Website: apple
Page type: customer-info-address
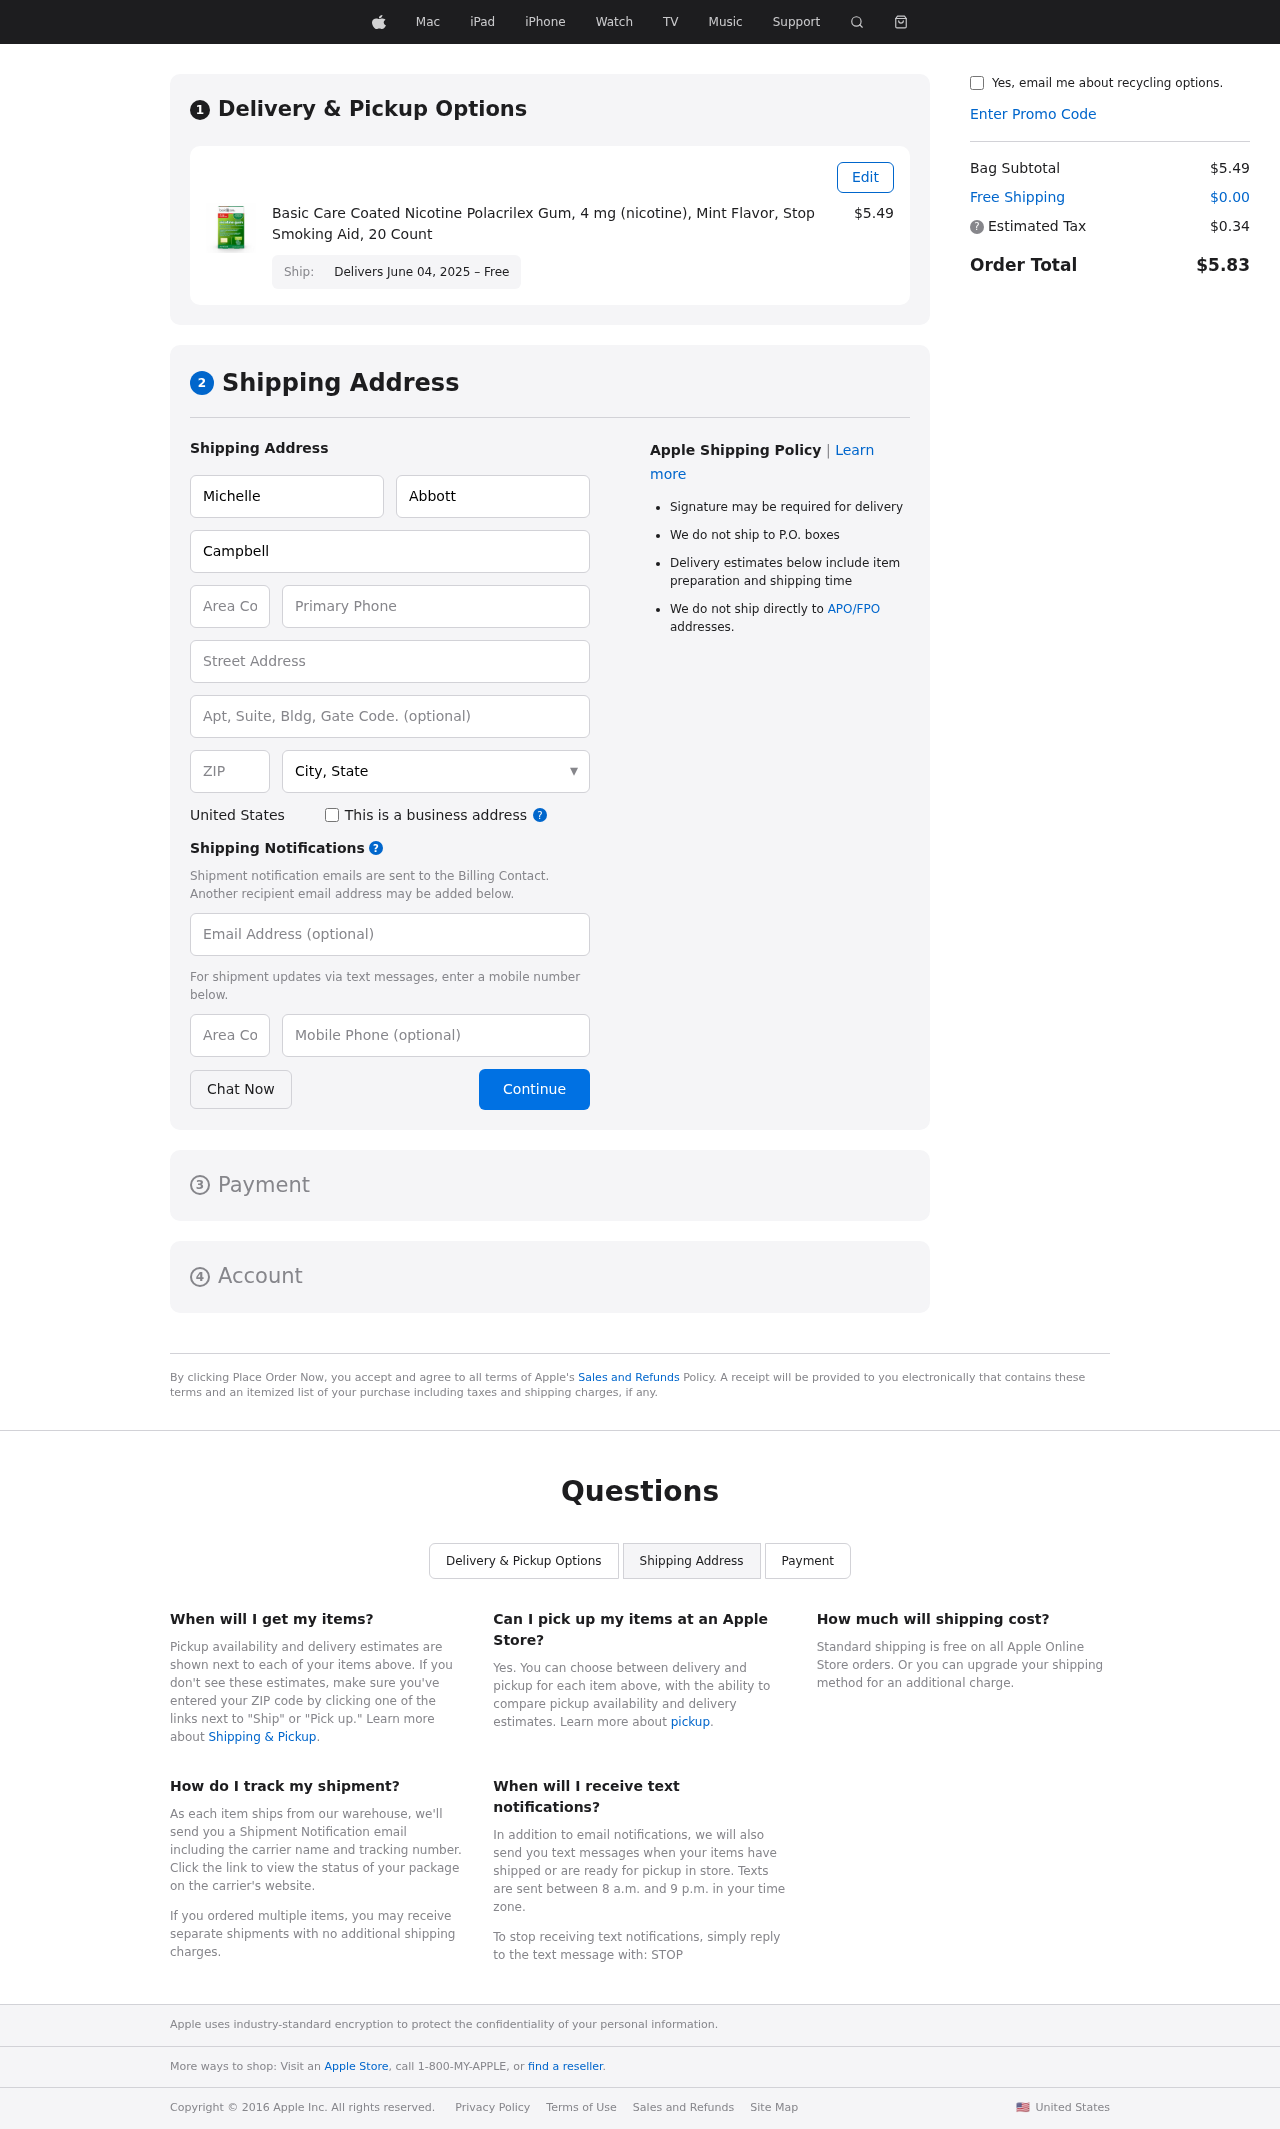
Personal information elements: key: PII_CITY_STATE
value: West Ericland, IL
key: PII_COMPANY
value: Campbell PLC
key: PII_COUNTRY
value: United States
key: PII_EMAIL
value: michelle.abbott@gmail.com
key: PII_FIRSTNAME
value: Michelle
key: PII_LASTNAME
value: Abbott
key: PII_PHONE
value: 5576589011
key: PII_PHONE_ALT
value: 6098422877
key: PII_PHONE_ALT_AREA
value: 609
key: PII_PHONE_AREA
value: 557
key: PII_POSTCODE
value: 69718
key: PII_STREET
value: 9346 Rodriguez Station
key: PII_STREET2
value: Apt. 135
Product elements: key: PRODUCT1_NAME
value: Basic Care Coated Nicotine Polacrilex Gum, 4 mg (nicotine), Mint Flavor, Stop Smoking Aid, 20 Count
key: PRODUCT1_PRICE
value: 5.49
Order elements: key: ORDER_DELIVERY_DATE
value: Delivers June 04, 2025 – Free
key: ORDER_SUBTOTAL
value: $5.49
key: ORDER_SHIPPING_COST
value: $0.00
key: ORDER_TAX
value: $0.34
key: ORDER_TOTAL
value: $5.83